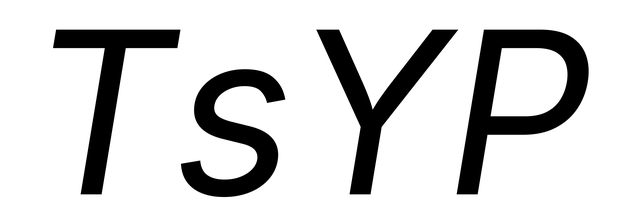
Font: Inter-Italic_Italic